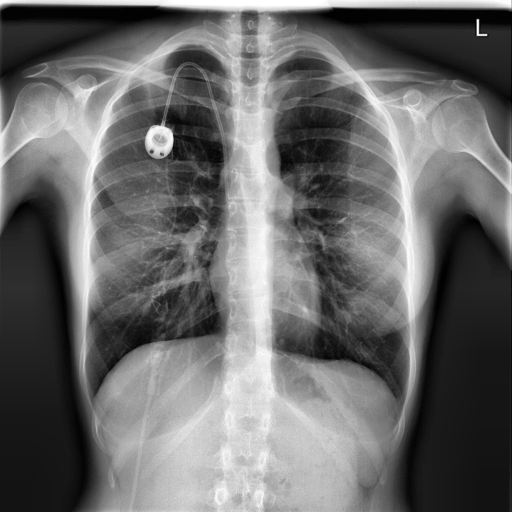
Finding: NORMAL